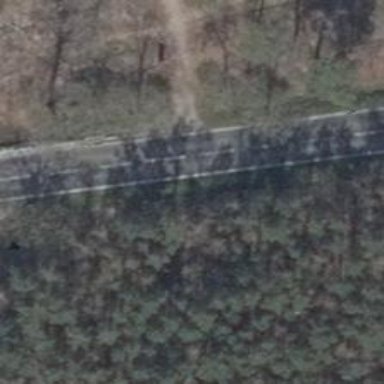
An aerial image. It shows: Dirt track road with grade 3 tracktype.